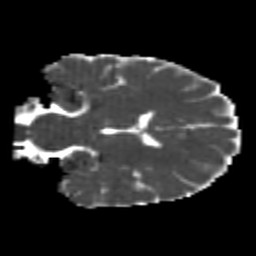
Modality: MD
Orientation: coronal
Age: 23
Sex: male
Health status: healthy
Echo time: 0.074 s